Question: I have two buttons in bottom of screen, but how can I style stock buttons to style of my concept:

Here my code layout file:
'''
<?xml version="1.0" encoding="utf-8"?>
<RelativeLayout
xmlns:android="http://schemas.android.com/apk/res/android"
android:layout_width="fill_parent"
android:layout_height="fill_parent"
android:orientation="horizontal">
<Button
android:id="@+id/button1"
android:layout_height="wrap_content"
android:layout_width="180sp"
android:text="Dalee"
android:layout_weight="1"
android:layout_gravity="bottom"
android:layout_alignTop="@+id/button2"
android:layout_alignParentRight="true">
</Button>
<Button
android:id="@+id/button2"
android:layout_width="180dp"
android:layout_height="wrap_content"
android:text="Propustit'"
android:layout_weight="1"
android:layout_gravity="bottom"
android:layout_alignParentBottom="true"
android:layout_alignParentLeft="true">
</Button>
<TextView
android:layout_width="wrap_content"
android:layout_height="wrap_content"
android:textAppearance="?android:attr/textAppearanceLarge"
android:text="Dobro pozhalovat'!"
android:id="@+id/textView"
android:layout_marginTop="29dp"
android:fontFamily="sans-serif-thin"
android:phoneNumber="false"
android:textSize="33sp"
android:textColor="@color/text_color"
android:layout_alignParentTop="true"
android:layout_alignParentLeft="true"
android:layout_marginLeft="25dp" />
</RelativeLayout>
'''
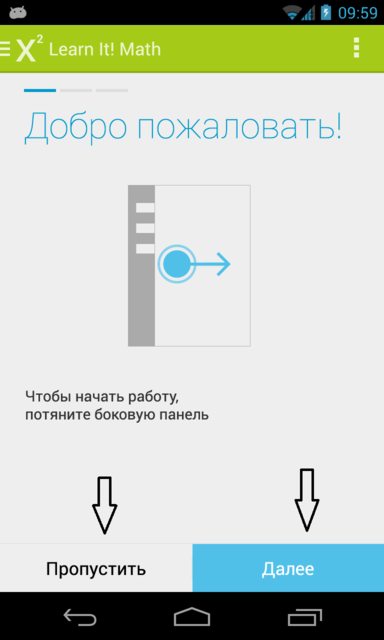
Answer: There is multiple ways to do this when building an android application.
The first and simplest is to set your background to an image. To do this add a image to your drawable folders in the res folder, add the correct size images to each drawable folder to correct display across multiple platforms. Once you have imported your image simply put the following line in the layout xml for your button
'''
android:background = "@drawable/imported_image"
'''
The second is to create an selector android XML file. This will let you set the background image for different states of the buttons. I usually create a file under my res folder in my project called drawable and put the xml file there. The selector file would look something like this
'''
<?xml version="1.0" encoding="utf-8"?>
<selector xmlns:android="http://schemas.android.com/apk/res/android" >
<item android:state_pressed="true" android:drawable="@drawable/large_button_on" />
<item android:drawable="@drawable/large_button_off" />
</selector>
'''
the code to put in your Layout xml inside your button should be
'''
android:background="@drawable/custom_button"
'''
The final way without using any images is to define a shape android xml file for the button. This will instruct how you want the button to be drawn on screen. This xml should be placed in your project the same way we did with the other.
'''
?xml version="1.0" encoding="utf-8"?>
<shape xmlns:android="http://schemas.android.com/apk/res/android"
android:shape="rectangle">
<gradient android:startColor="#000000"
android:endColor="#0000ff"
android:angle="270" />
<stroke android:width="1dp" android:color="#ffffff" />
</shape>
'''
again if you use this method put the following in your layout xml for your button
'''
android:background="@drawable/custom_button"
'''
Hope these methods of styling help.